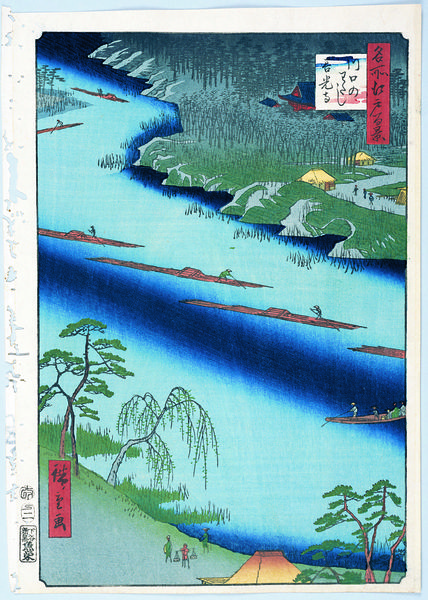
Titel: 100 berühmte Ansichten von Edo
Künstler: Utagawa Hiroshige
Schlagwörter: baum, blau, wasser, bäume, fluss, gelb, grün, landschaft, menschen, ufer, holz, haus, rot, weg, wiese, birke, häuser, boote, holzschnitt, japan, schiffe, transport, dorf, hütten, erotik, japanisch, penis, weiden, asien, holzdruck, asiatisch, kiefer, floss, flußlandschaft, trauerweide, zelt, menschne, huette, kalligrafie, japaner, flösse, flussgras, ficcher